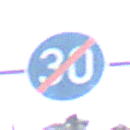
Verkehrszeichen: EndeMindestgeschwindigkeit
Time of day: Midday
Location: Outdoor (Urban)
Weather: Overcast
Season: NotSpecified
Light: Natural